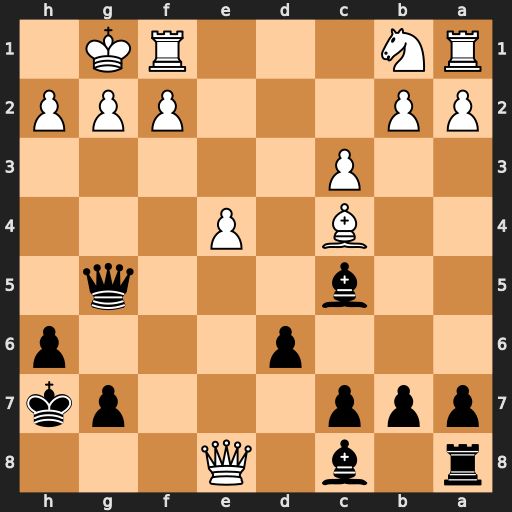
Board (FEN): r1b1Q3/ppp3pk/3p3p/2b3q1/2B1P3/2P5/PP3PPP/RN3RK1
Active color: b
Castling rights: -
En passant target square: -
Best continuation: Bh3 Bg8+ Kh8 Be6+ Rxe8